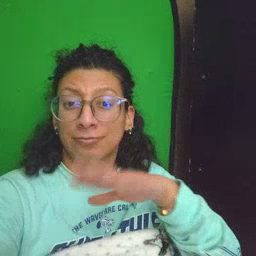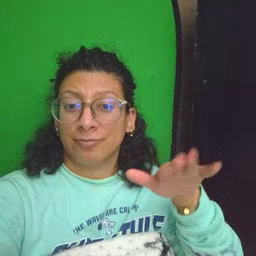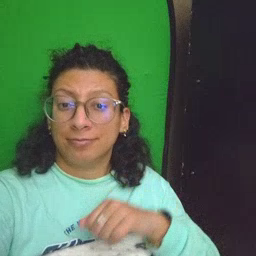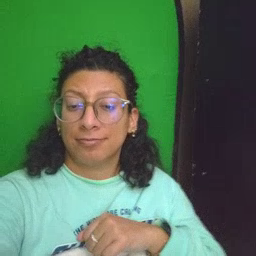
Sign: child